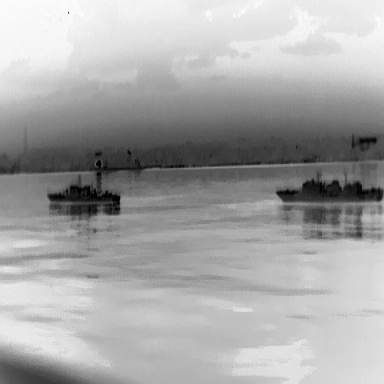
There are two warships in the infrared image.